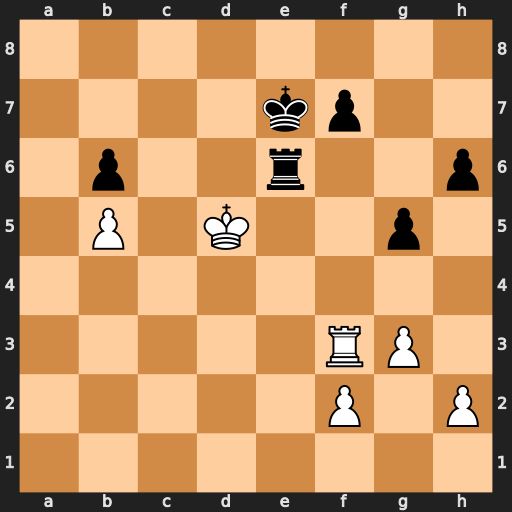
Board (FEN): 8/4kp2/1p2r2p/1P1K2p1/8/5RP1/5P1P/8
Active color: w
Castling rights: -
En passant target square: -
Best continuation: Re3 Kd7 Rxe6